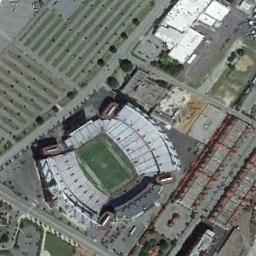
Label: stadium